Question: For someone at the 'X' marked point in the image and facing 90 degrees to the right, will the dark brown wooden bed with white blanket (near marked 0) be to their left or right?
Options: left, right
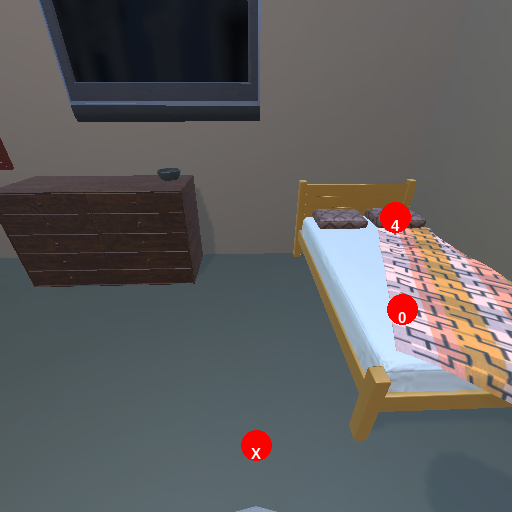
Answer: left